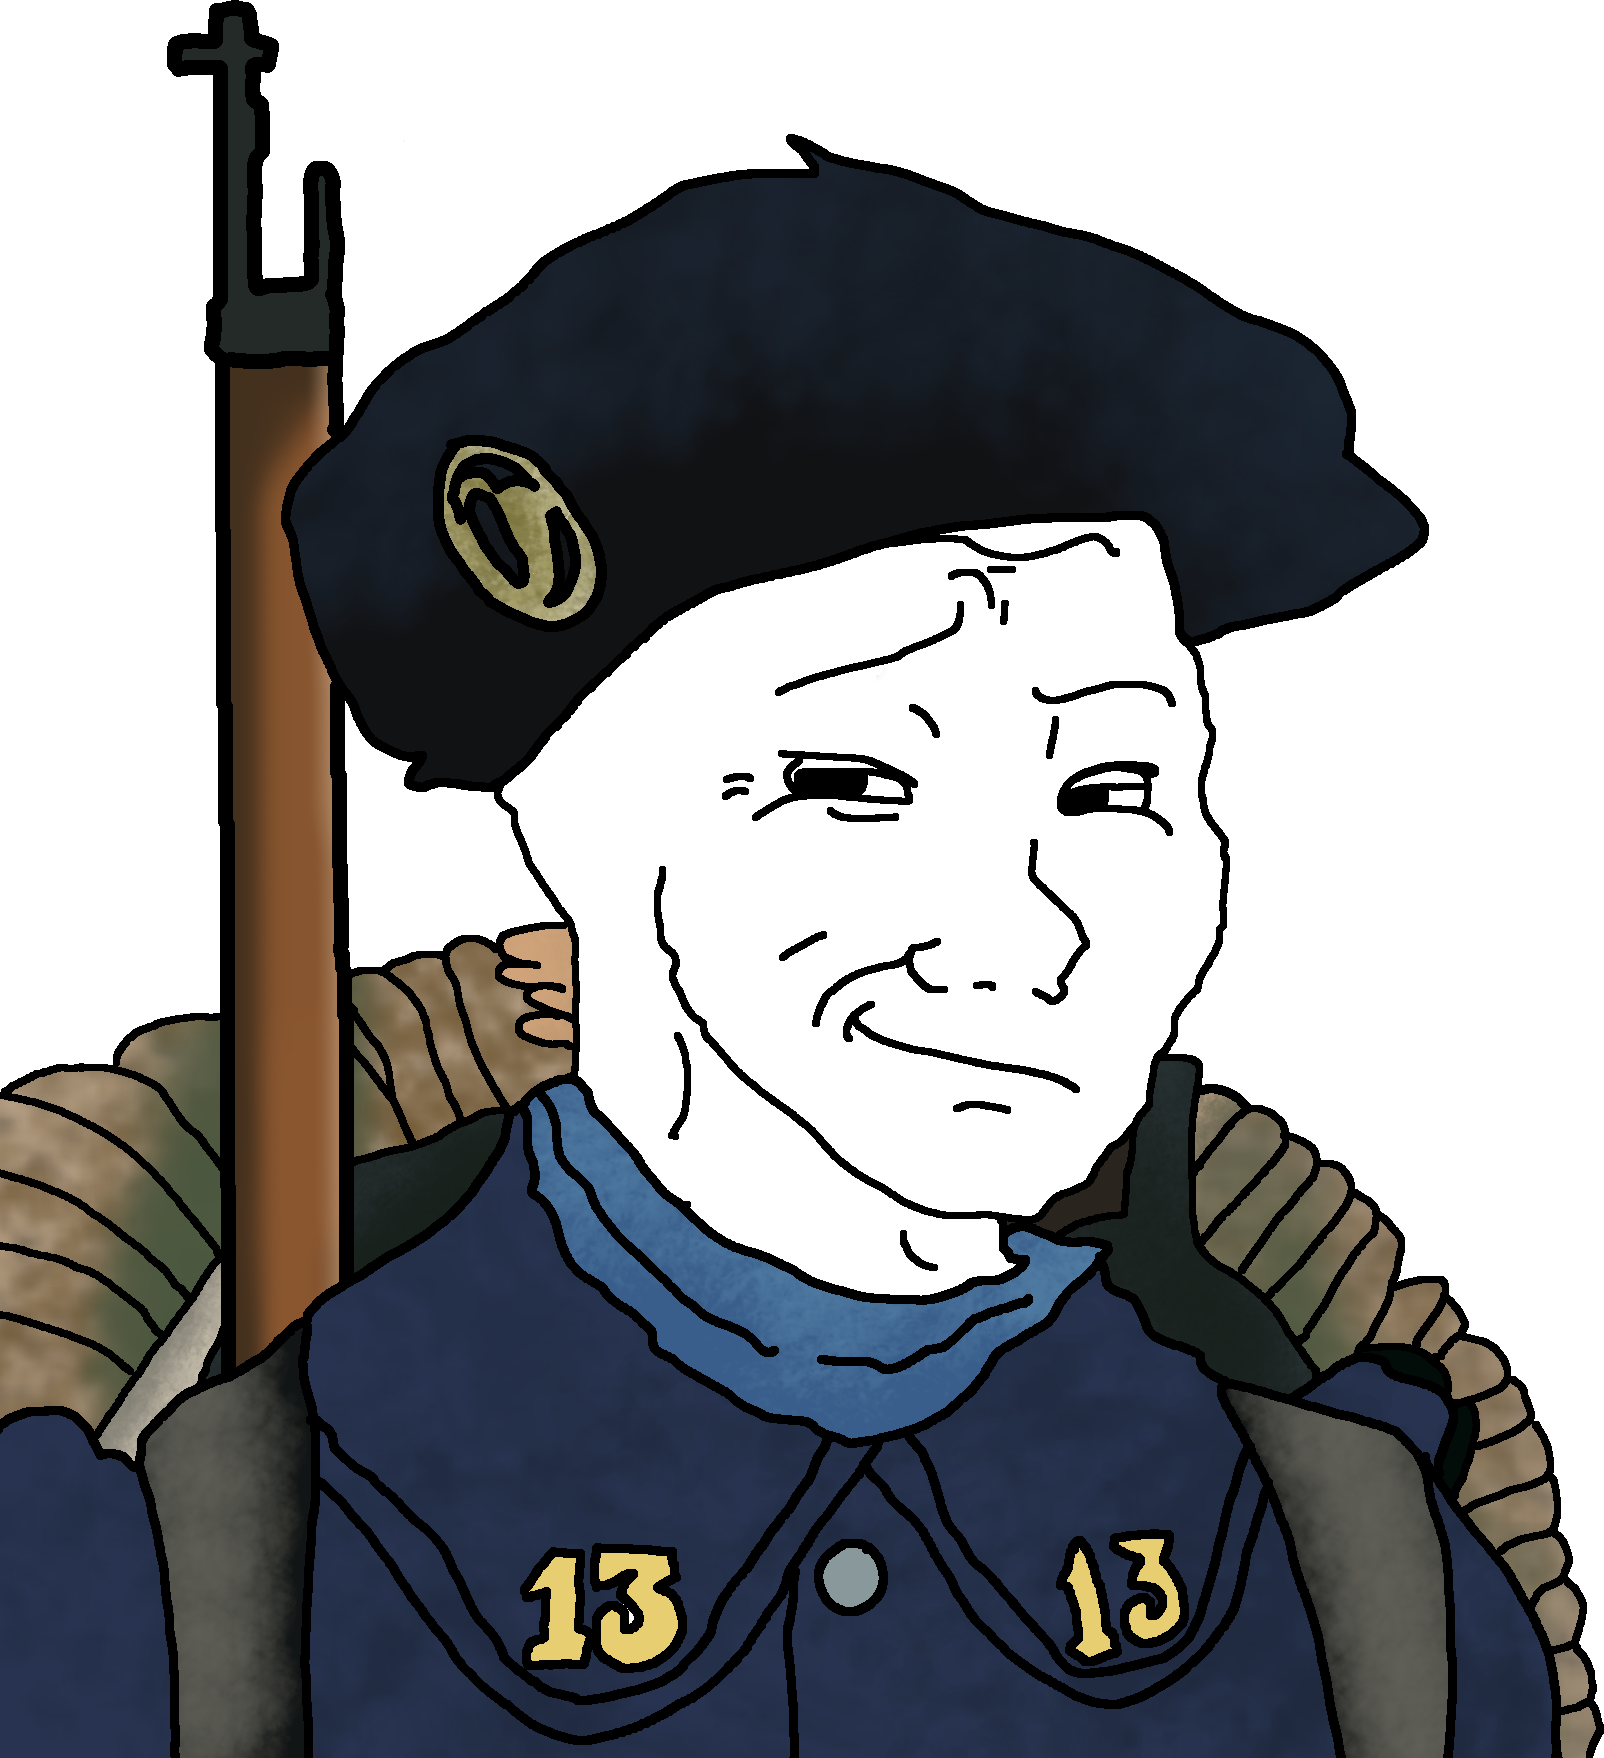
Label: 5_Smugjak